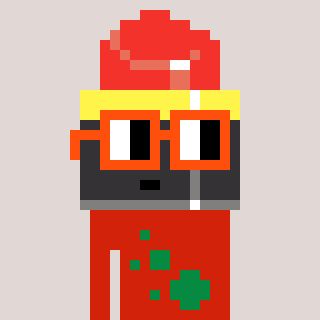
a pixel art character with square orange glasses, a lipstick-shaped head and a red-colored body on a warm background